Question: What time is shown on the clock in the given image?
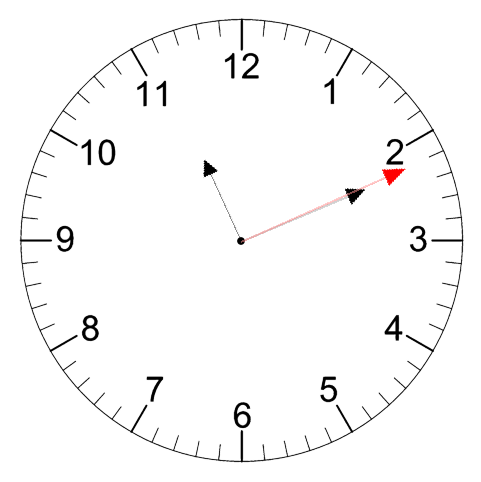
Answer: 11:11:11